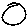
Label: circle